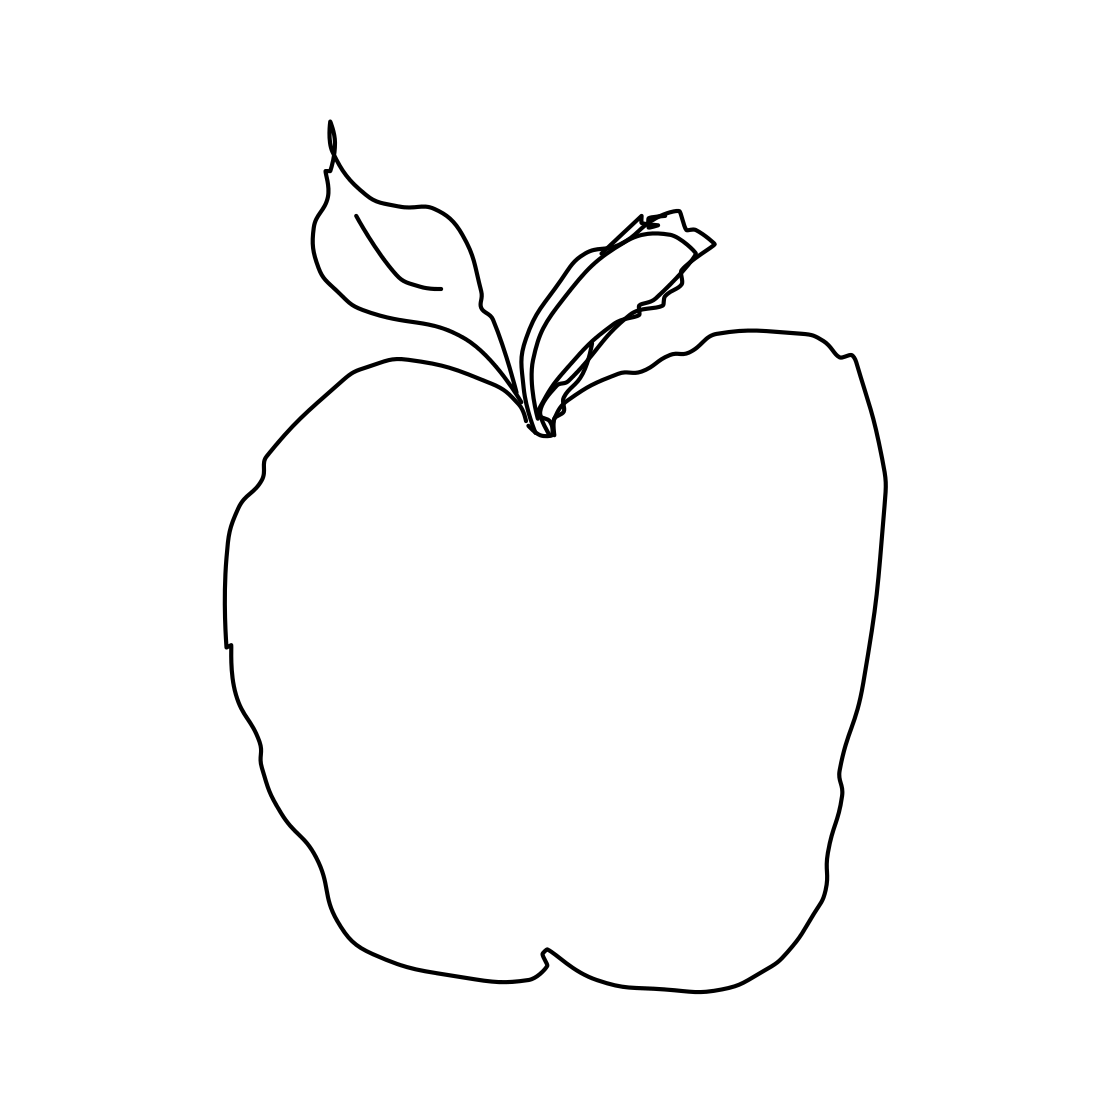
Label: apple